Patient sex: F
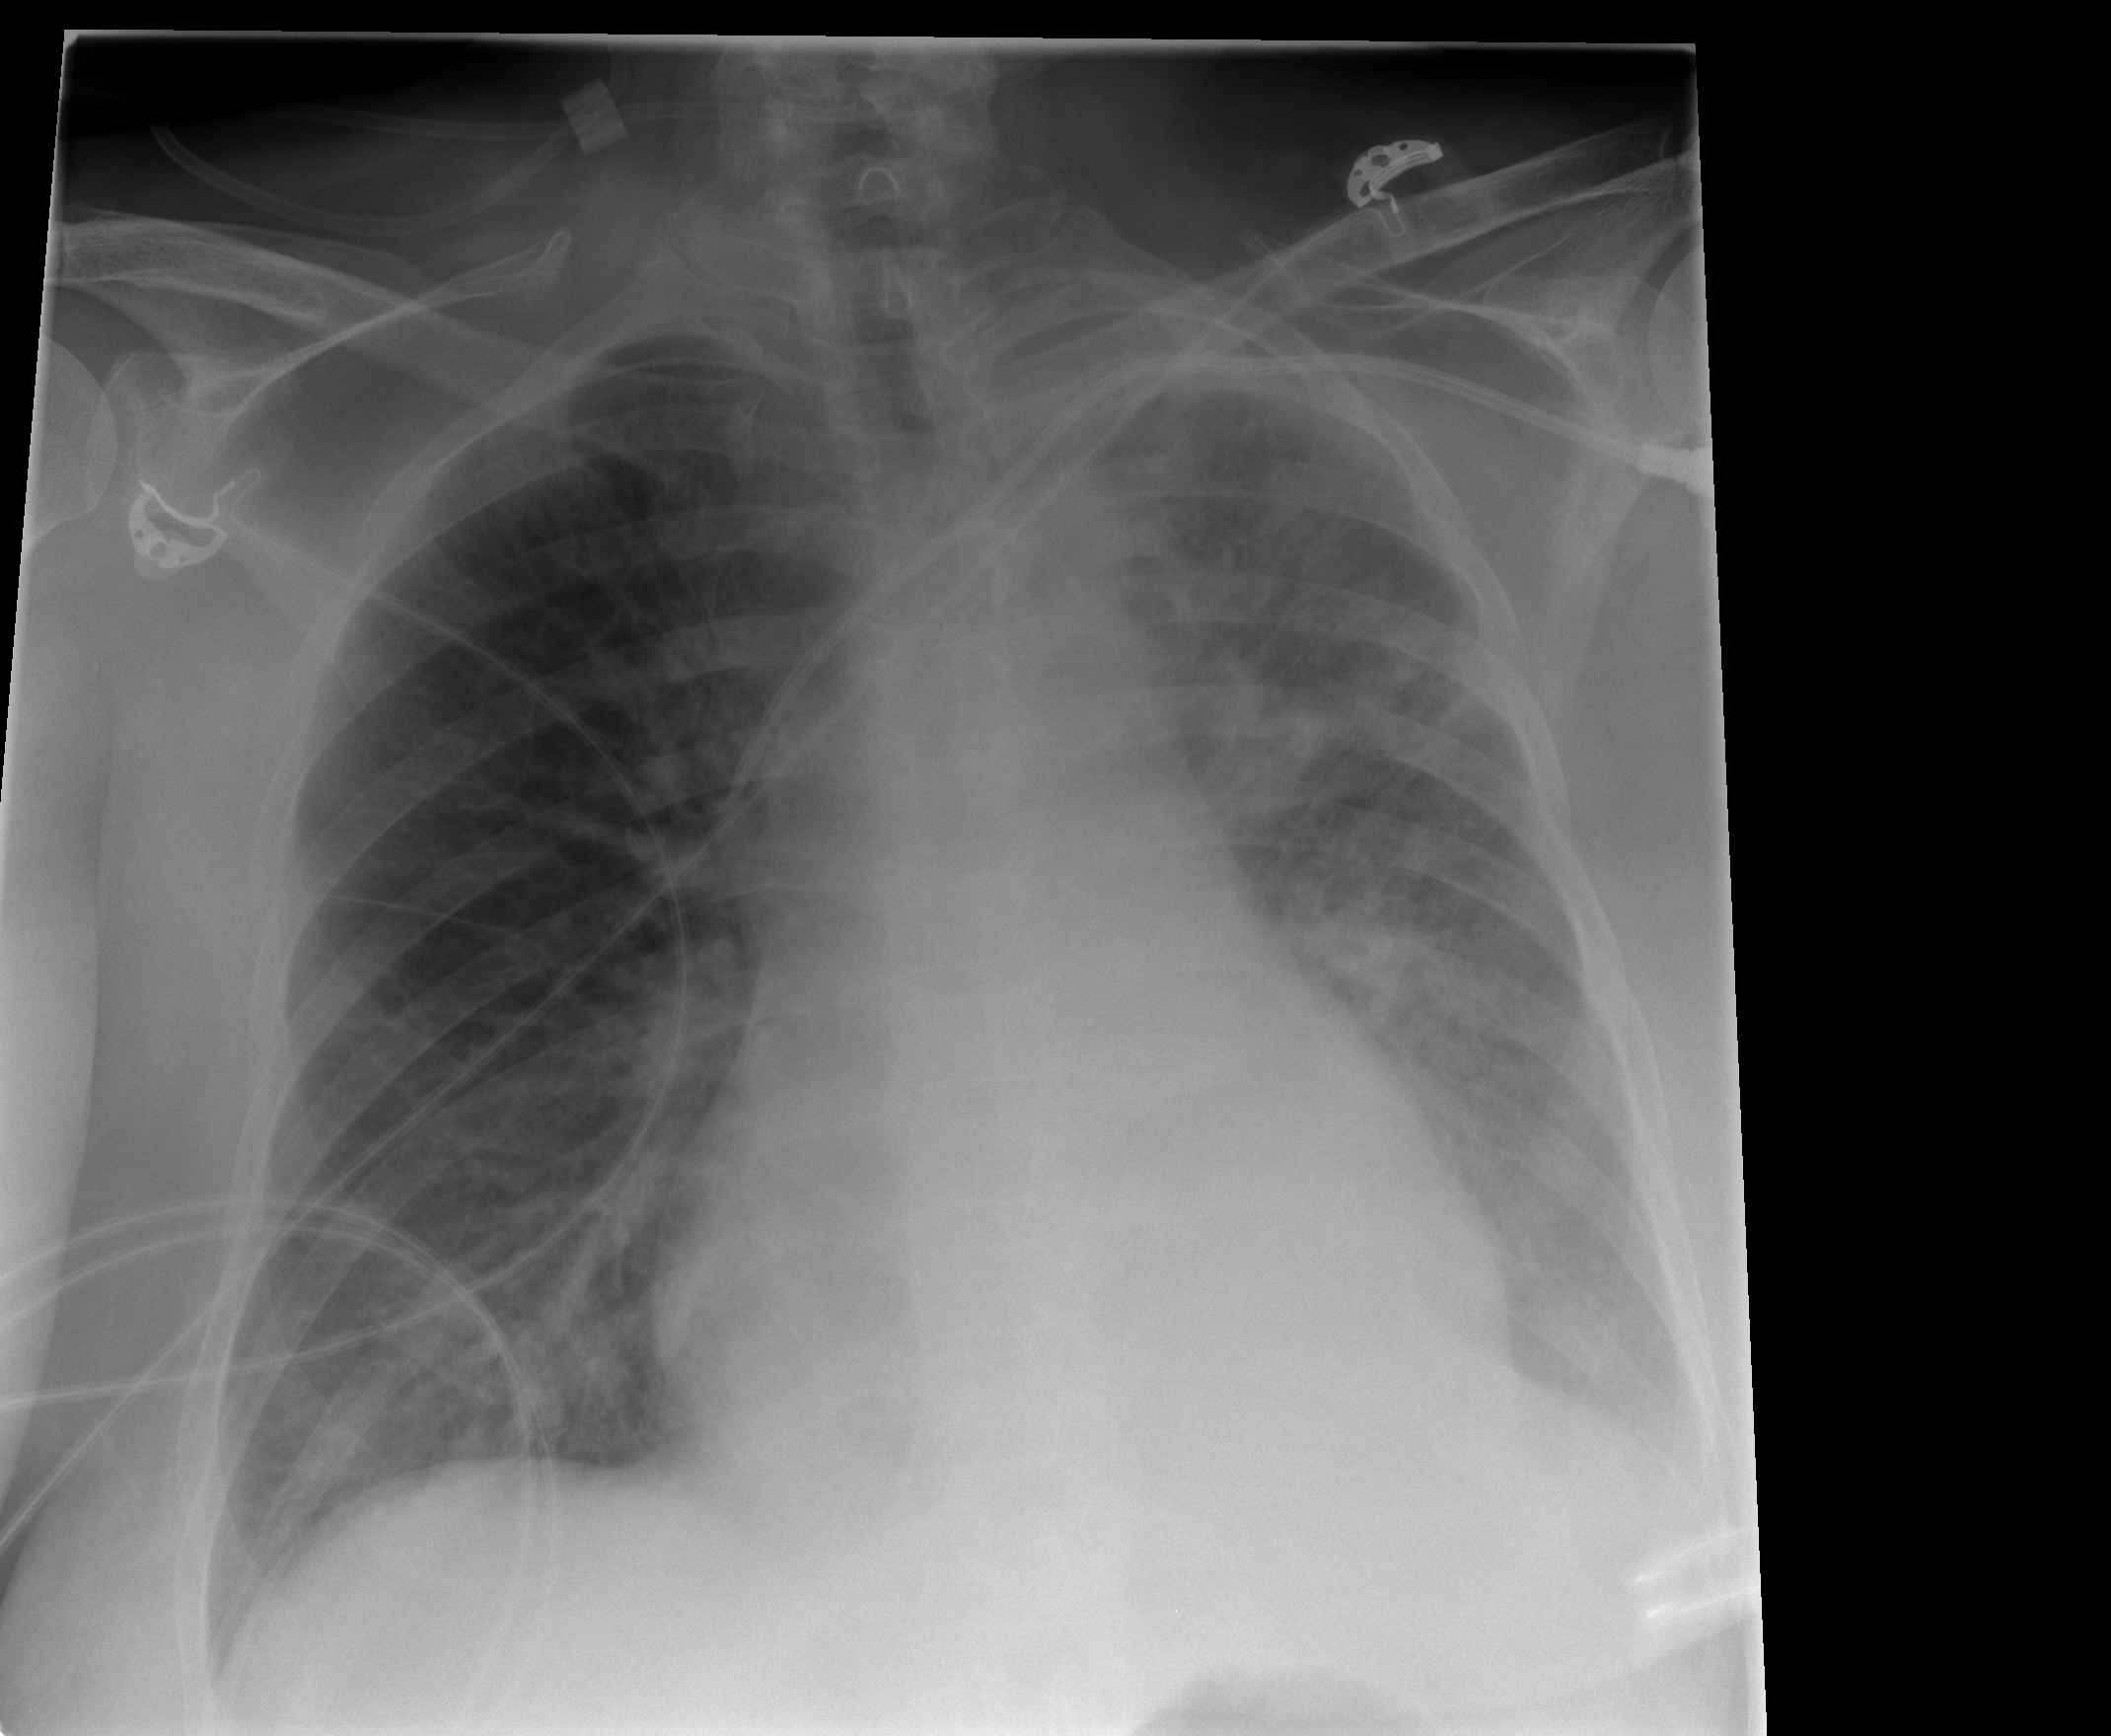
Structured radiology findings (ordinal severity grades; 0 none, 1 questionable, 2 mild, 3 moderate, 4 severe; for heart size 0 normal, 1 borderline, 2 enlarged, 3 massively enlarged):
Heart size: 0
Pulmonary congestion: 2
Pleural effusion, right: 0
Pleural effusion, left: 2
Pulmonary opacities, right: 0
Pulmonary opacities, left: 2
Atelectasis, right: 0
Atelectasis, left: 2